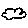
Label: cloud